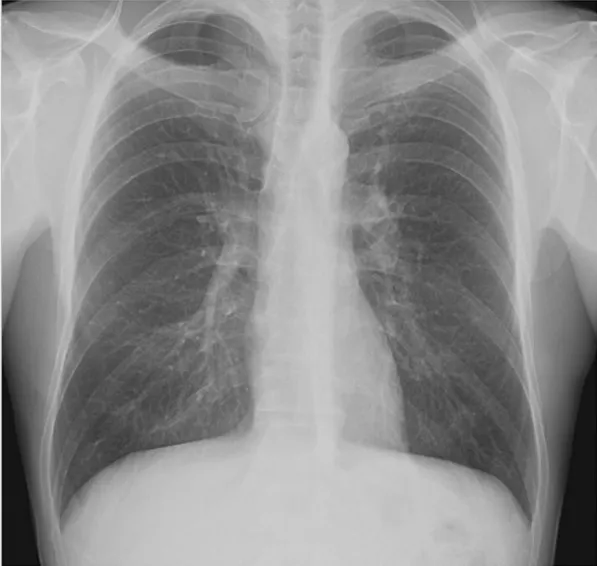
Follow up (post-operative) chest radiograph (PA view) of the patient showing a normal lung parenchyma of the left apex.
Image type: radiology (x_ray)